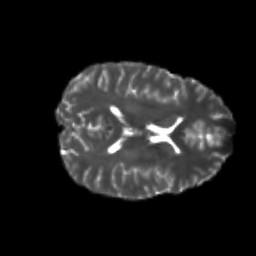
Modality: T2w
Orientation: axial
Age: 21
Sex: male
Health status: healthy
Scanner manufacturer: philips
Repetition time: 7.391 s
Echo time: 0.08599 s